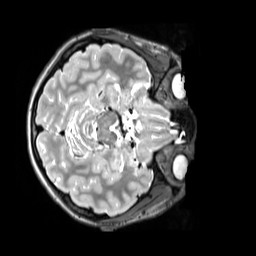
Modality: T2w
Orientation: axial
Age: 12
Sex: female
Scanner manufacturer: siemens
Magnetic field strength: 3 T
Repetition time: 3.2 s
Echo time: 0.408 s